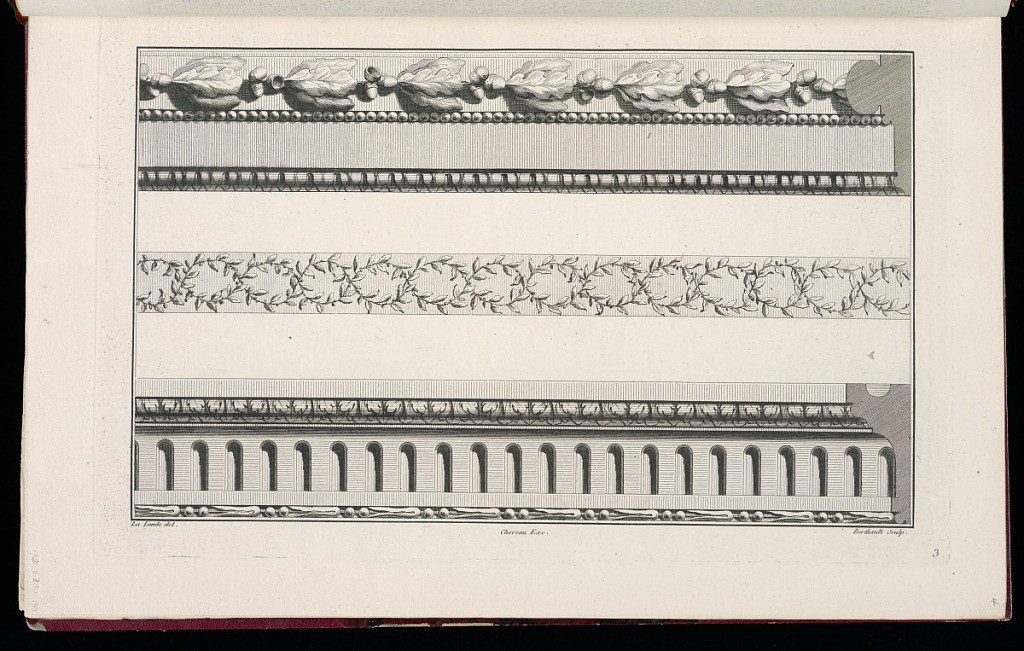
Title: Three Border Designs
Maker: Richard de Lalonde, French, active 1780–96
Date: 1785-1788
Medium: Etching on off-white laid paper
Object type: Print
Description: Three bands of border designs, stacked horizontally on the page. The top border, with cross-section on the right, is comprised of a rotating pattern of oak leaves and acorns, above beading and planar details; the middle border features a guilloche of leaves on a thin branch; the bottom border, alsowith cross-section on the right, has a row of acanthus leaves over rows of deep fluting. The plate is signed and numbered.